Field crop: maize
Growth stage: 1
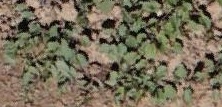
Species: convolvulus